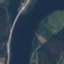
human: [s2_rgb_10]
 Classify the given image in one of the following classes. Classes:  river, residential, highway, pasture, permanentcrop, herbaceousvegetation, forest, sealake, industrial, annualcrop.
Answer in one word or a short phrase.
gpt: River